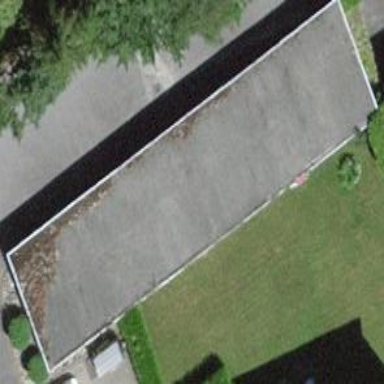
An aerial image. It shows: Garage.